Question: I am using EFF with MySql database, where I have 3 different tables(say users, groceries, usersItems). and the situation is-
1. UsersItems has list of users involved in the groceries purchase. Column UserInvolvedis a foreign key to users.UserID and Column GroceryID is a foreign key to groceries.ItemID.
2. groceries has the list of groceries been purchased.
3. users have the list of user details.(only Name is concerned about the table)
What I want to achieve is that,
'groceries' table.
Based on this list, I have to get the list of users involved in the purchase of these list from the table 'usersItems'. Finally I have to get the names of these users from the 'users' table and Show these names as a ';' semicolon separated.
Here's the association between the tables-

and here's what I had tried to achieve this by Linq
'''
var gList = entities.groceries.Select(item => item.ItemID);
var uInvolved = entities.usersitems.Where(item => gList.Contains(item.GroceryId)).Select(u => u.userInvolved);
var usrs = string.Join(";", entities.users.Where(us => uInvolved.Contains(us.UserID)).Select(name => name.FullName));
'''
By using these linq, I am getting the result what I want, but as you can see this is not much optimized. Overall, I want to shorten/Optimize these queries and I am very much confused, where I am getting wrong.
Also, I had tried to achieve this result as a 'View' directly from the database, but still I couldn't.
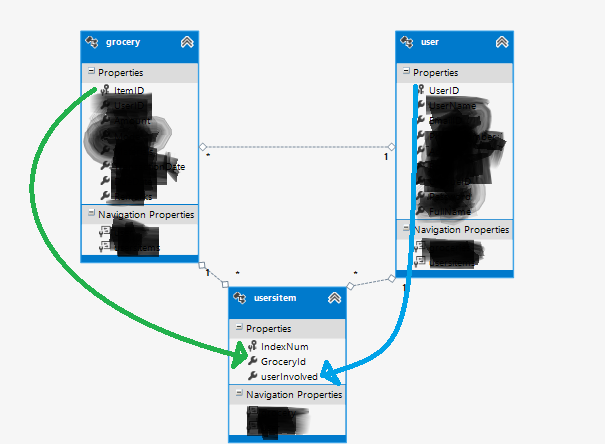
Answer: Try this:
'''
var query = entities.users.Where(u=> u.useritems.SelectMany(ui=> ui.groceries).Any()).Select(u=> u.FullName);
'''
This is using the navigation properties ... if you get a foreignkey relation ... your navigation properties maybe named different though